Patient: sex M, age 52
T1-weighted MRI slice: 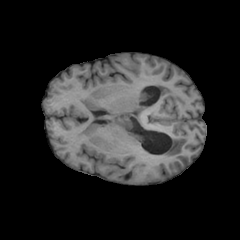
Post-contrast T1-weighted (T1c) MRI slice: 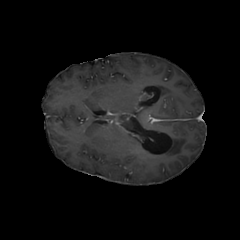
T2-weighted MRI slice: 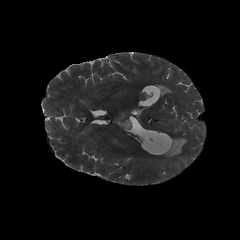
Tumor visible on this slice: yes
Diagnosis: Glioblastoma, IDH-wildtype
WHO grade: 4